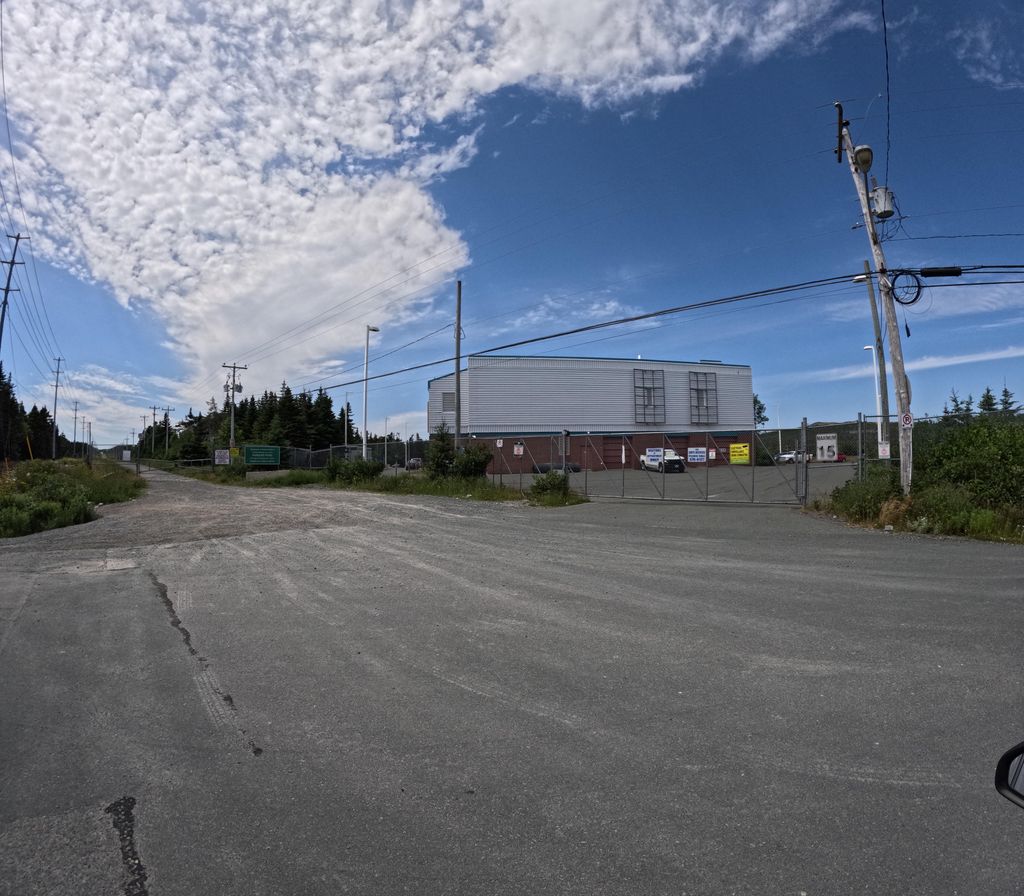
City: st_johns